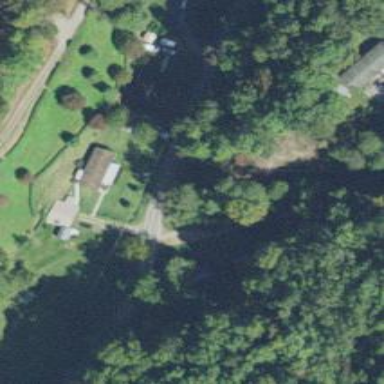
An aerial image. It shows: Culvert tunnel.